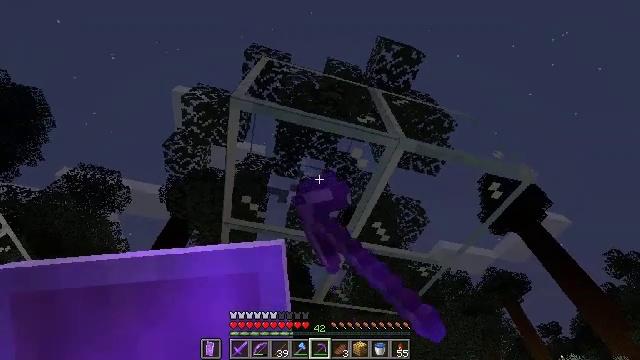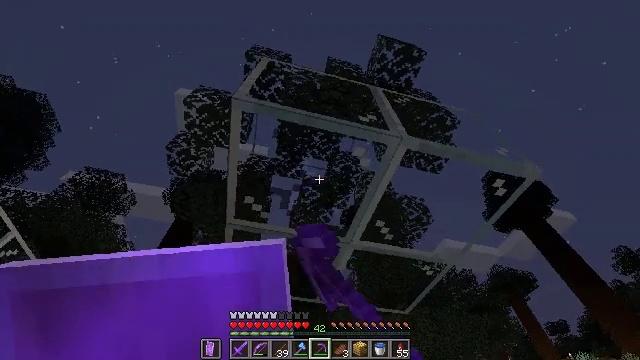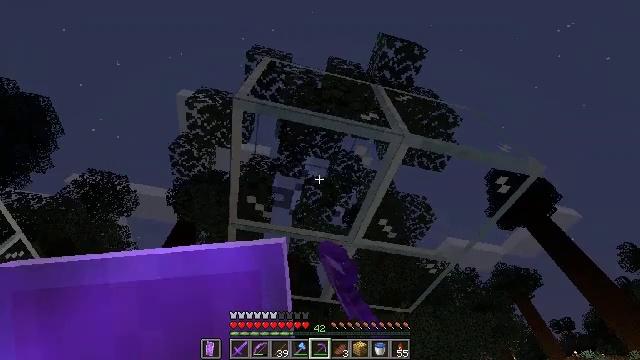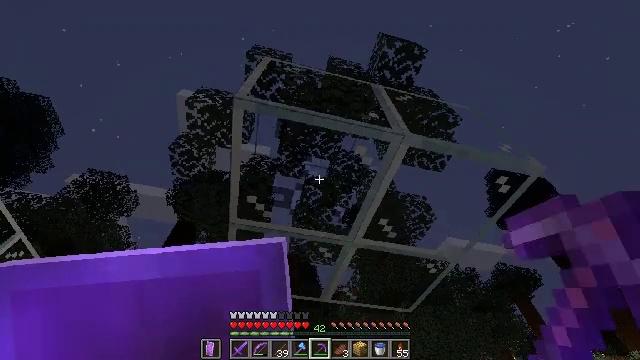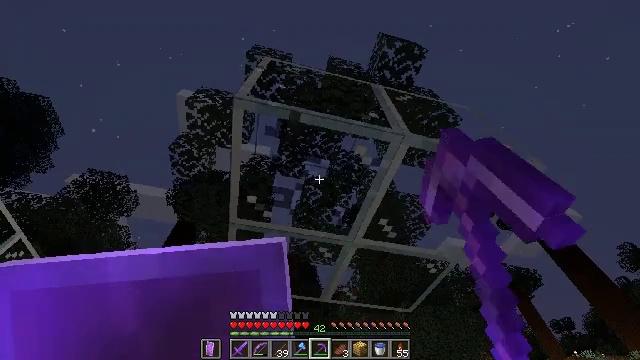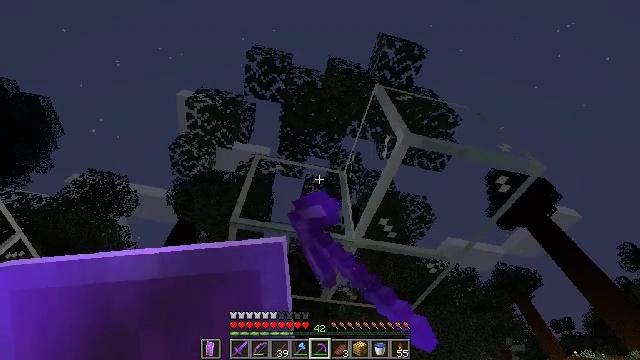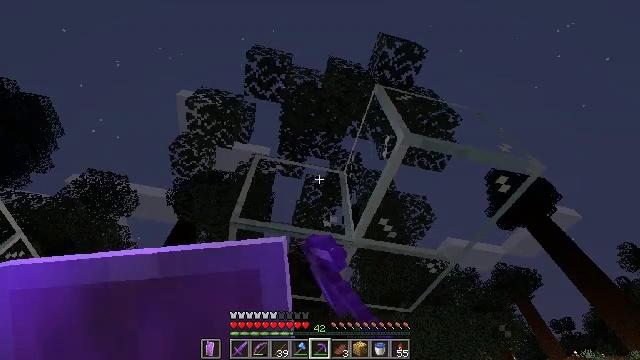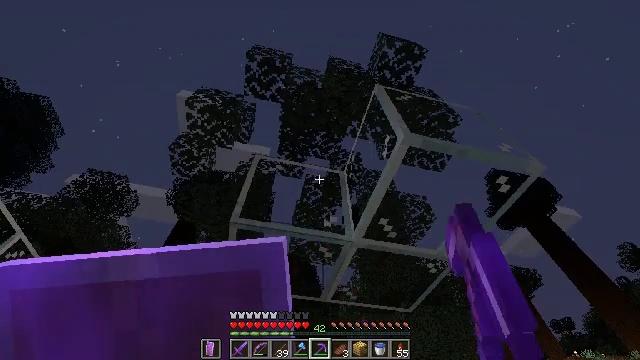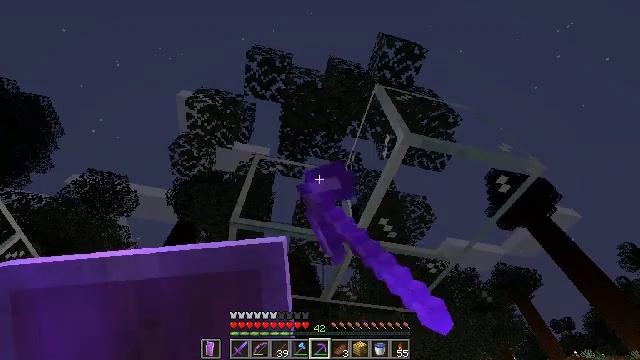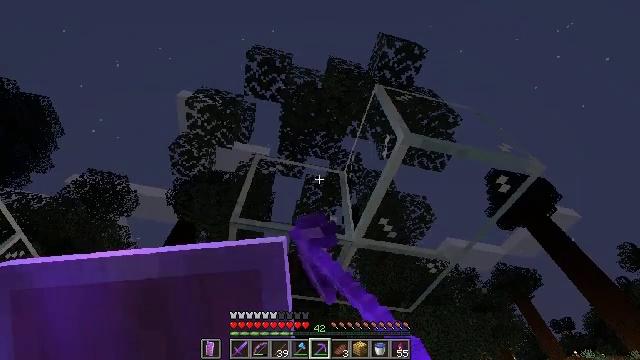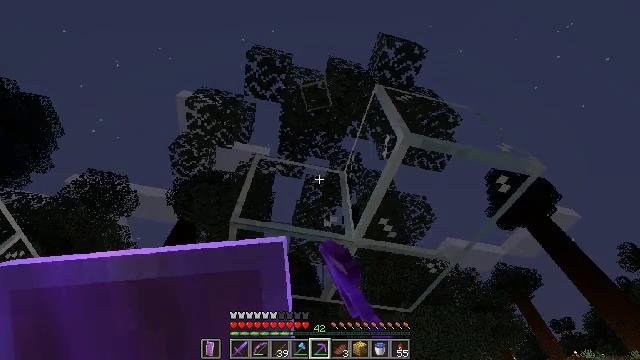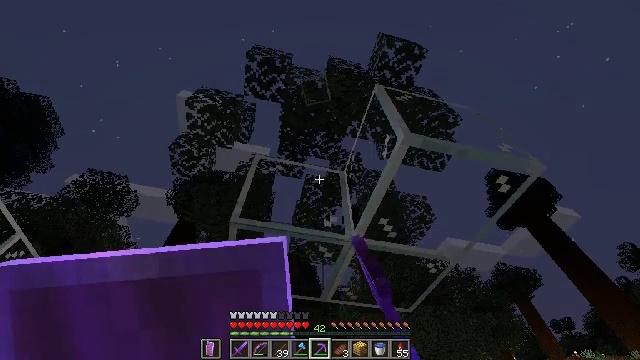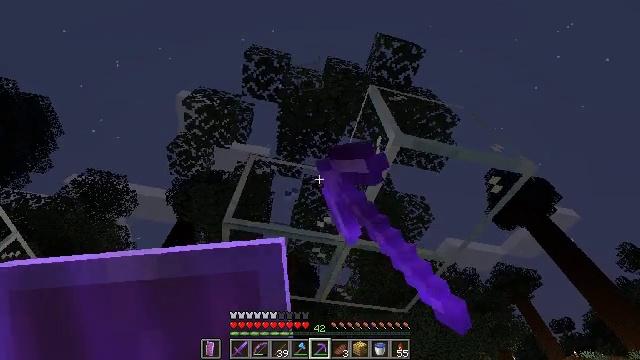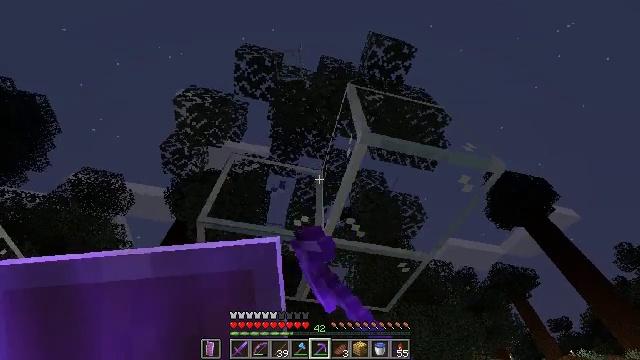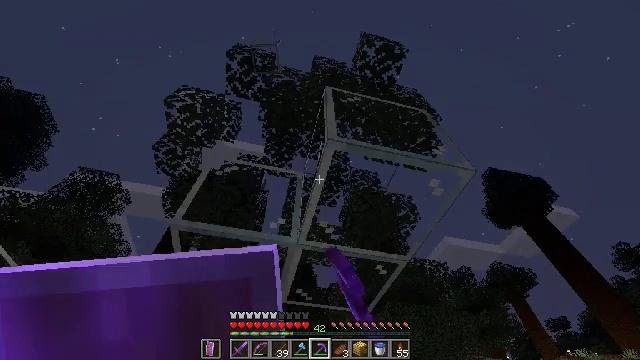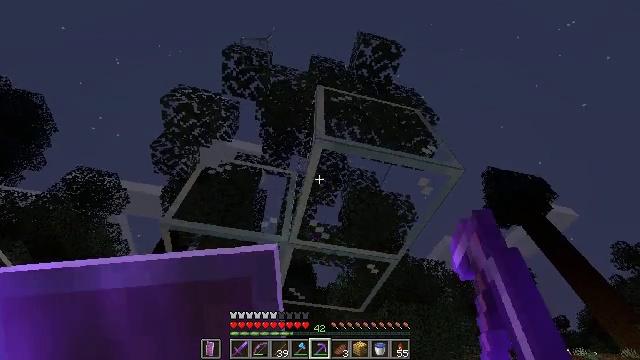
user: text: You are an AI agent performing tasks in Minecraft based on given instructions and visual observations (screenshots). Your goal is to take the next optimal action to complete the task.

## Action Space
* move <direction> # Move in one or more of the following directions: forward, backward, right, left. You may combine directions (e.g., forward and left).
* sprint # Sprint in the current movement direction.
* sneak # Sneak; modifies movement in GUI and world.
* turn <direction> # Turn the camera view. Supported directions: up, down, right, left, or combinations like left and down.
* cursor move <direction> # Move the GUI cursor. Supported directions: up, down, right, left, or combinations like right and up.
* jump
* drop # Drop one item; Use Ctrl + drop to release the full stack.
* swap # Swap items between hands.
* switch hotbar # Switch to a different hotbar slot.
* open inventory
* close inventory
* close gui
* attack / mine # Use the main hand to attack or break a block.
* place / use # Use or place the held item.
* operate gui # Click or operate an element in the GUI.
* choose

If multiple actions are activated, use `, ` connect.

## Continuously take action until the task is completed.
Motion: motion action
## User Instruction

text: Destroy the glass.
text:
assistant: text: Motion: turn left, attack / mine
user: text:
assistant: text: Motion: attack / mine
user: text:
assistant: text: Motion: attack / mine
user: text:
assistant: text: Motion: attack / mine
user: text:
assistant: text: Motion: attack / mine
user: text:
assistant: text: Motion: attack / mine
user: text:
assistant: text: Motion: attack / mine
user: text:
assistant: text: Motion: attack / mine
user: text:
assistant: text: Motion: attack / mine
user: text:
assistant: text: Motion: attack / mine
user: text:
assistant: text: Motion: attack / mine
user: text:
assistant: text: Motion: move right, attack / mine
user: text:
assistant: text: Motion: move right, attack / mine
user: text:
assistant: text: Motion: move right, attack / mine
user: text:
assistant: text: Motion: attack / mine
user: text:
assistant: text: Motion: attack / mine
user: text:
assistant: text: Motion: attack / mine
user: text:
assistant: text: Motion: attack / mine
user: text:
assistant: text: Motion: attack / mine
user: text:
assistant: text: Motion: turn left and down, attack / mine
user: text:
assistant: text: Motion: turn left and down, attack / mine
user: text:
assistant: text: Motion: turn left, attack / mine
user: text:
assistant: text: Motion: attack / mine
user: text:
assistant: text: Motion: attack / mine
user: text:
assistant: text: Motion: attack / mine
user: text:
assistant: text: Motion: attack / mine
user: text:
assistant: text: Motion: attack / mine
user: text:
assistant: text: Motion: attack / mine
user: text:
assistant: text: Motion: attack / mine
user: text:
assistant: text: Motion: attack / mine